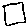
Label: square